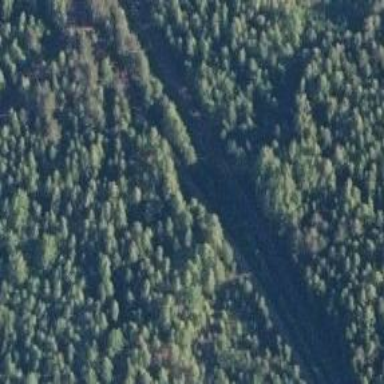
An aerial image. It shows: Track with grade 3 tracktype.